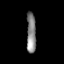
Tissue: prostate
Cell type: T cells
Senescence score: 0.738
Nuclear area (px): 369
Mean DAPI intensity: 134.027